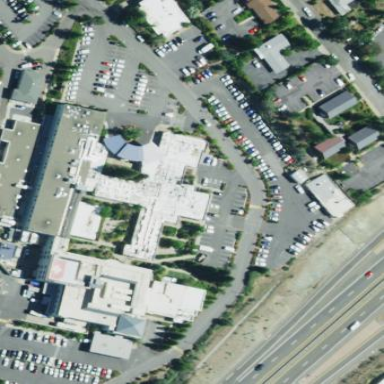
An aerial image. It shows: Hospital providing healthcare services.